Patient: sex M, age 45
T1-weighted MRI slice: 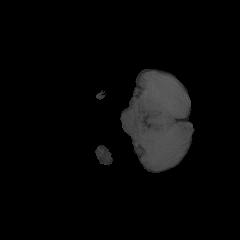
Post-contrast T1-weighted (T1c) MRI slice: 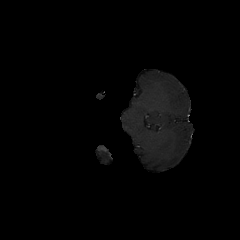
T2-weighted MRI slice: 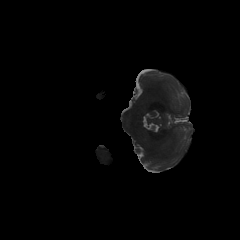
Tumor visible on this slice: no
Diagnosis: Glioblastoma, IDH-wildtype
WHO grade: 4